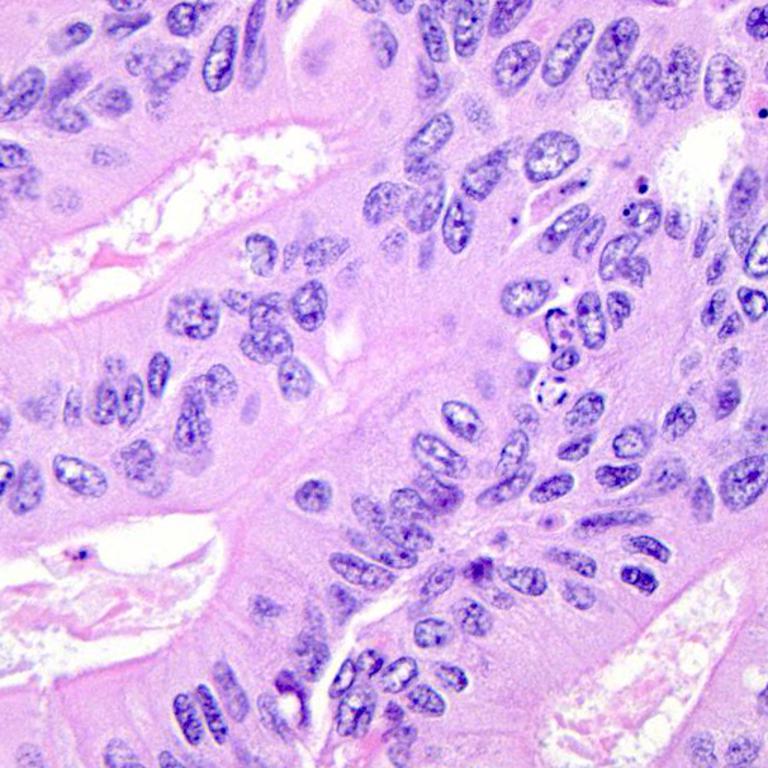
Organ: colon
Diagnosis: adenocarcinomas